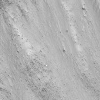
Atmospheric dust classification: not_dusty